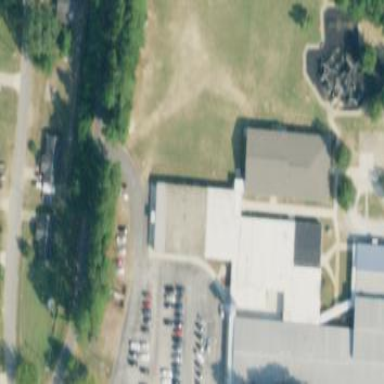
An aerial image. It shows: School.